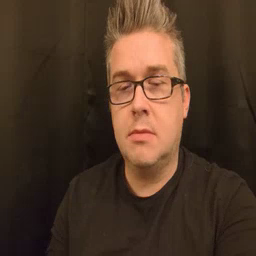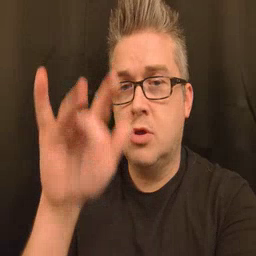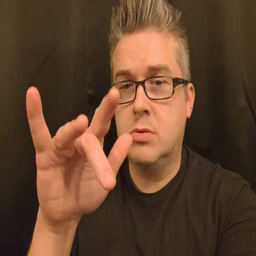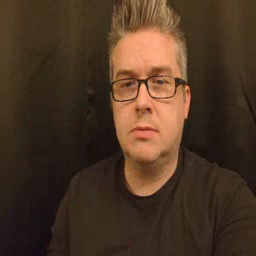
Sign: touch